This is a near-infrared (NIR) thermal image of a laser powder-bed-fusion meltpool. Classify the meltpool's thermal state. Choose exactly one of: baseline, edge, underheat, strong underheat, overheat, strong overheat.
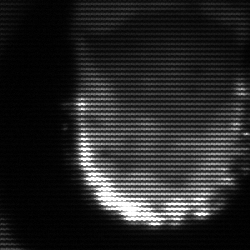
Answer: baseline